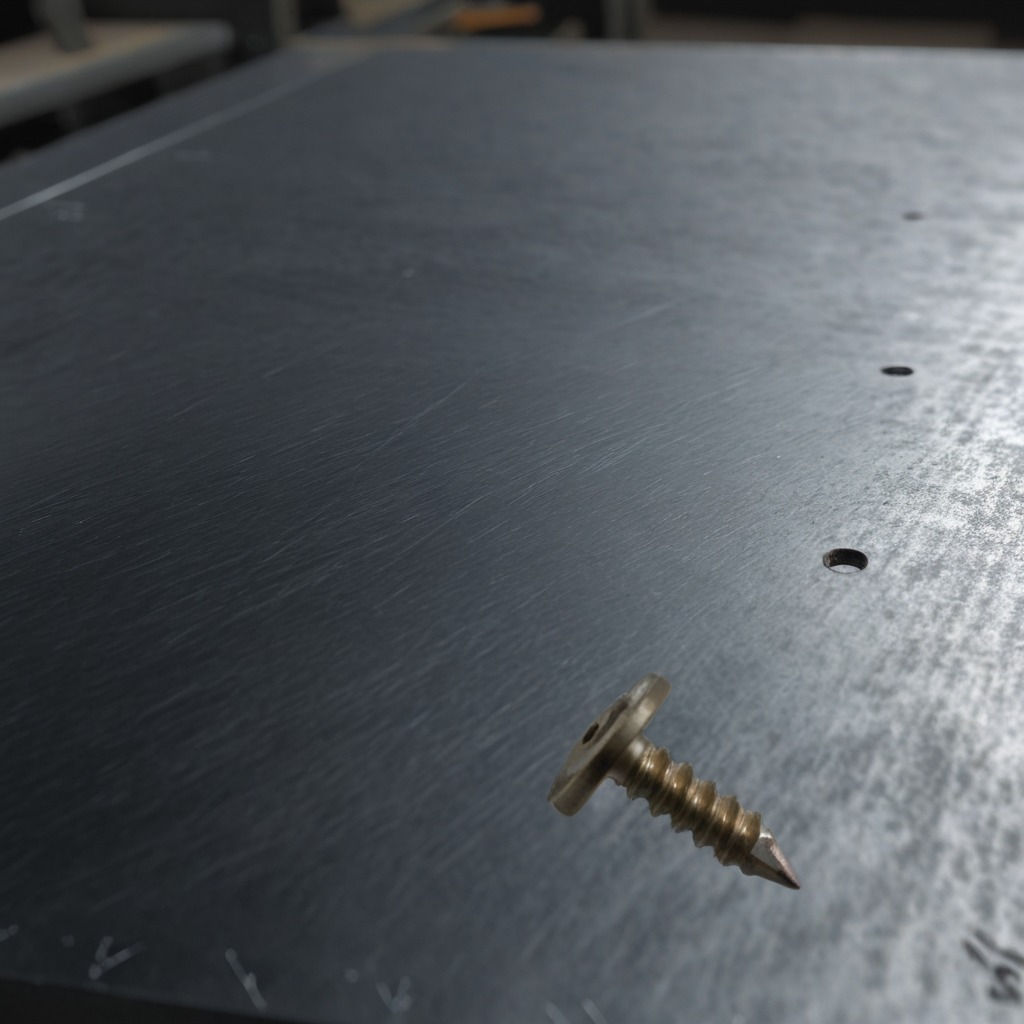
A metal screw is lying on a cold steel table in a mining workshop.